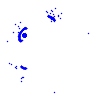
Particle: electron